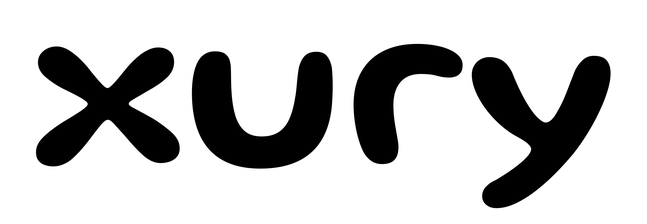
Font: Gluten_Medium